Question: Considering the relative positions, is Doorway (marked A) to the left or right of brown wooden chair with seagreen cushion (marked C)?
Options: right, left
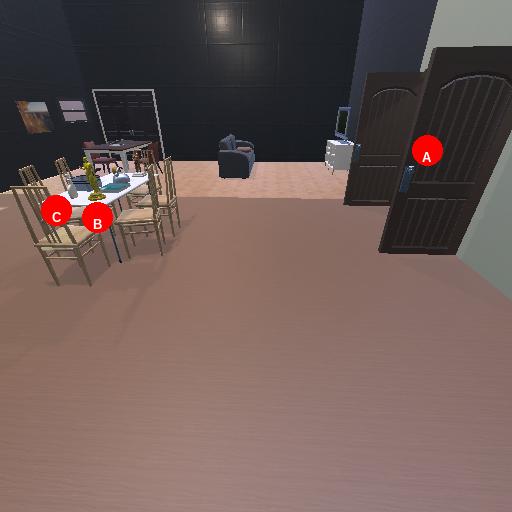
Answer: right